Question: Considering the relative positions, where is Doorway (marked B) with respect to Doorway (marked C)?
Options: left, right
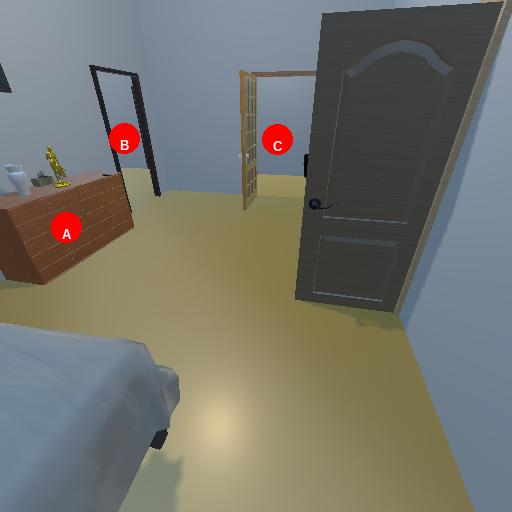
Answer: left